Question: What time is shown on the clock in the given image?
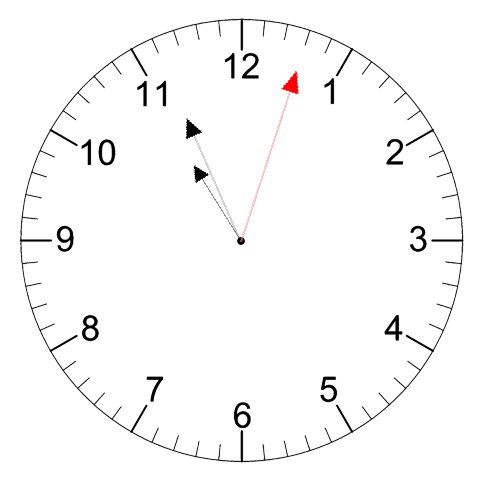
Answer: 10:56:03